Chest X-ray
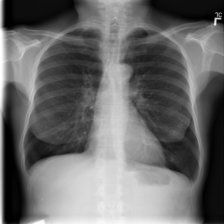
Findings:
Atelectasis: negative
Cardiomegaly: negative
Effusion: negative
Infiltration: negative
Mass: negative
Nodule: negative
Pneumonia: negative
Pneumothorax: negative
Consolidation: negative
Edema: negative
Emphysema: negative
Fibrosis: negative
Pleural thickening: negative
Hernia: negative